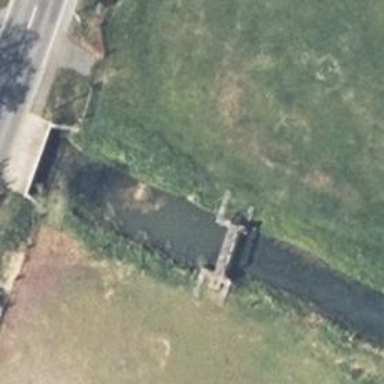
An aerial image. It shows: Weir in waterway.